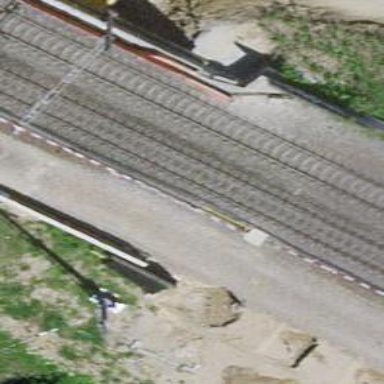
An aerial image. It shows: Light rail railway system with contact lines for electrification.